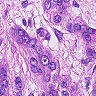
Metastatic tissue present: yes